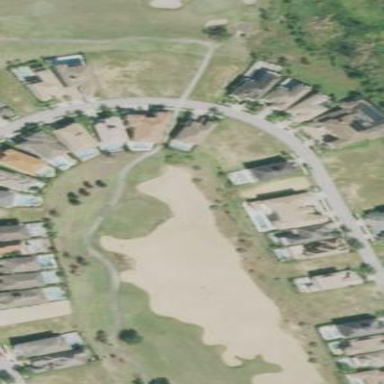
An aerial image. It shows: Golf bunker filled with natural sand.